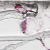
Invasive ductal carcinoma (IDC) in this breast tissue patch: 0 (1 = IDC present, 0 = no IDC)